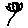
Label: flower